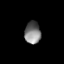
Tissue: lung
Cell type: Endothelial cells
Senescence score: 0.5707
Nuclear area (px): 349
Mean DAPI intensity: 124.112